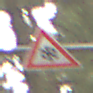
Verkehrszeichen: SchneeOderEisglaette
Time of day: MorningAfternoon
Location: Outdoor (Nature)
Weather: Overcast
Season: Winter
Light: Natural